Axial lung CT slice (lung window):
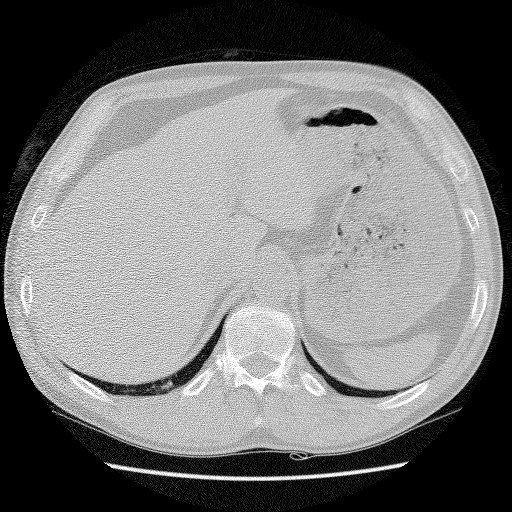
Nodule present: no